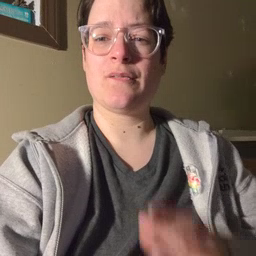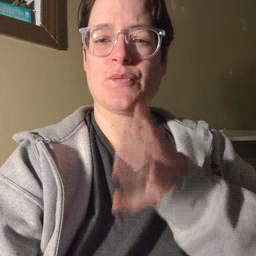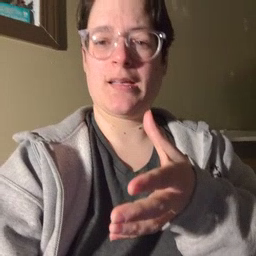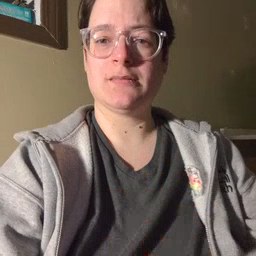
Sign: fine